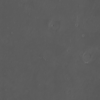
Label: not_dusty